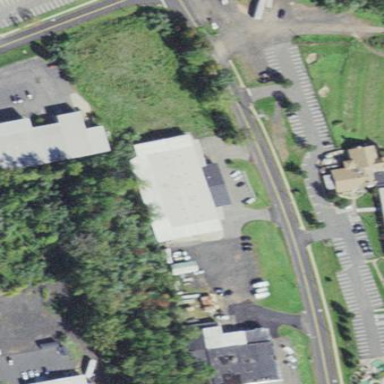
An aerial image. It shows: Commercial building.